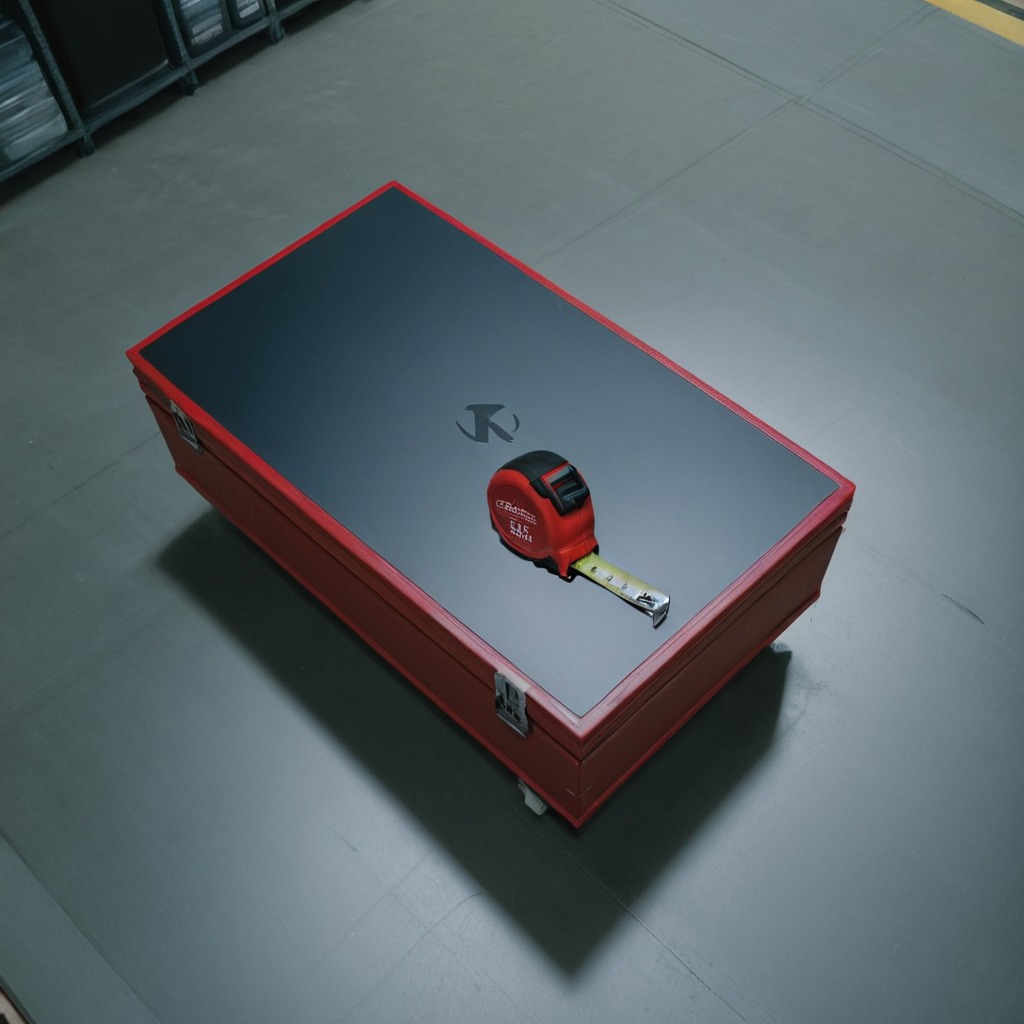
A measuring tape is lying on the toolbox surface in the airplane hangar workshop.